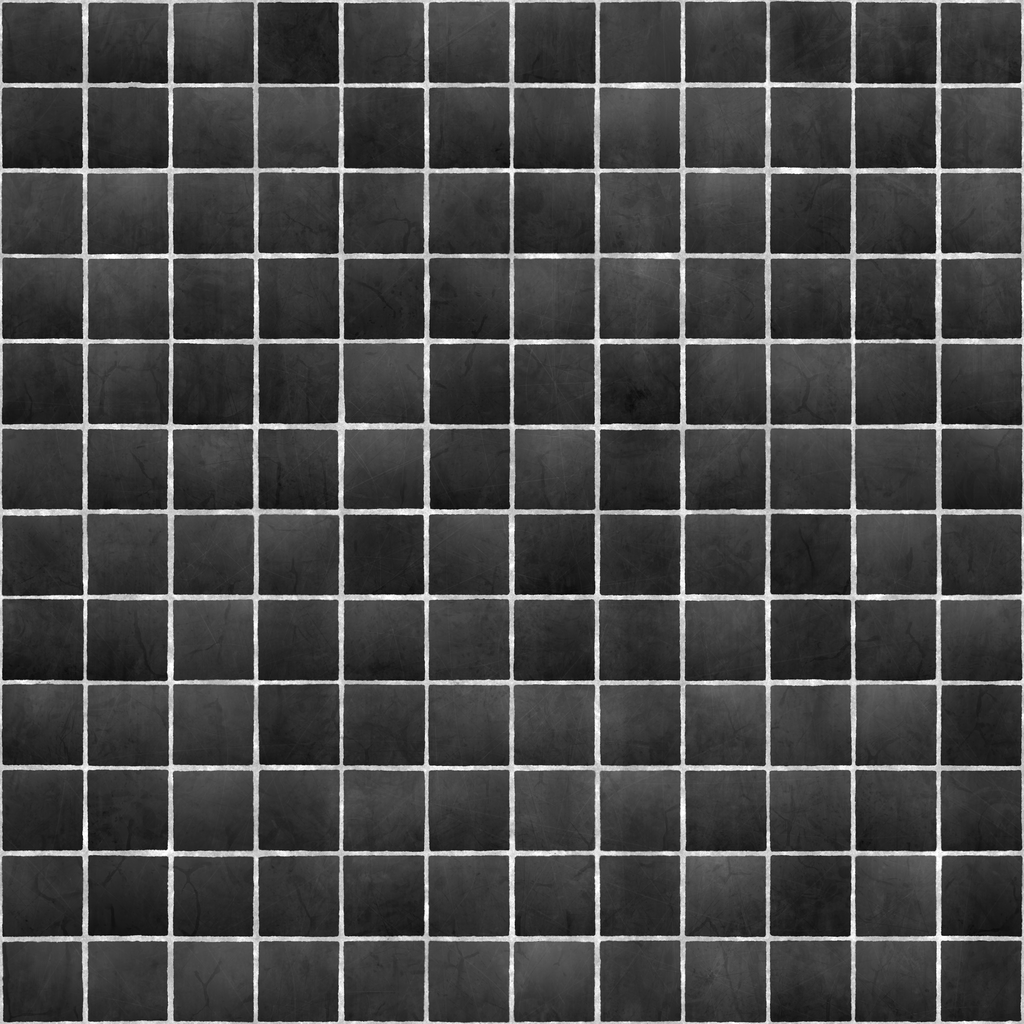
Texture map type: Roughness